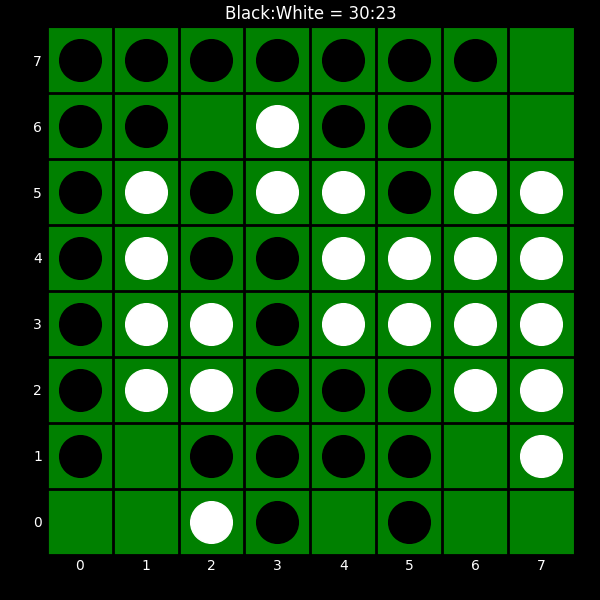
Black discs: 30
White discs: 23